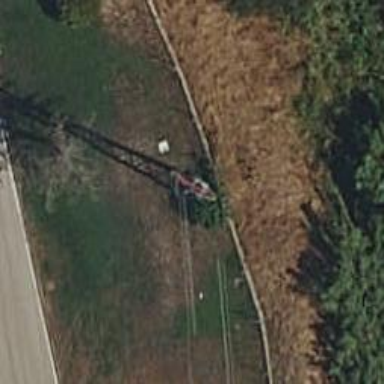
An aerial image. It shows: Lattice structure tower used for power distribution.